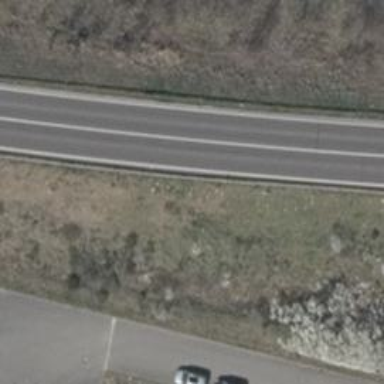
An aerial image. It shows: Trunk highway designated for motor vehicles.